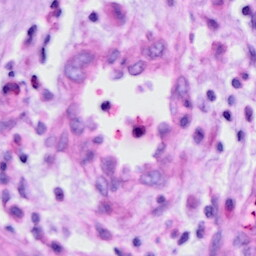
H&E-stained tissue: Cervix